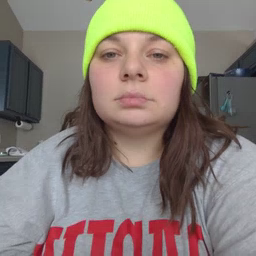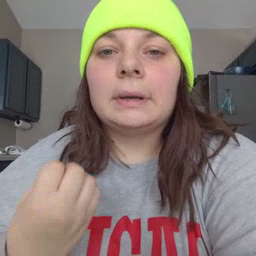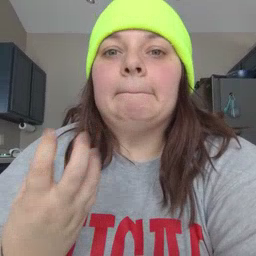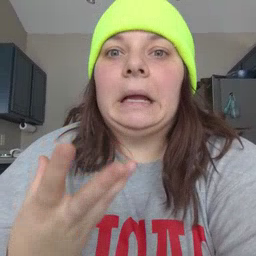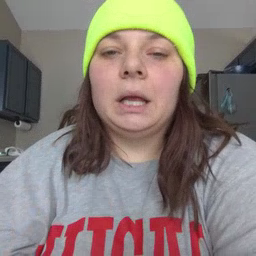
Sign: many